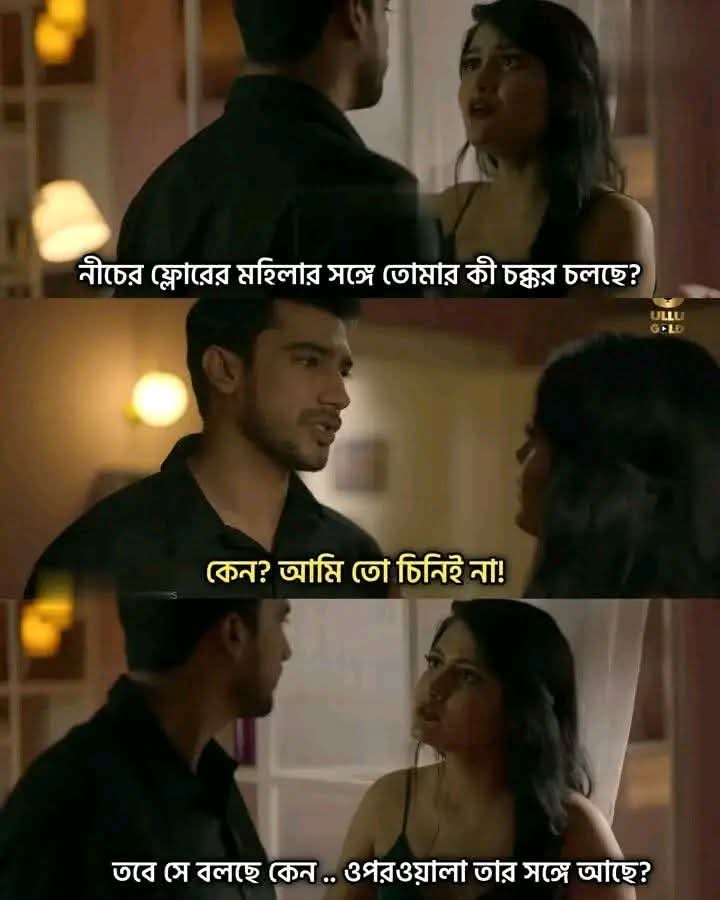
Text: নীচের ফ্লোরের মহিলার সঙ্গে তোমার কী চক্কর চলছে?
কেন? আমি তো চিনিই না!
তবে সে বলছে কেন.. ওপরওয়ালা তার সঙ্গে আছে?
Label: Non Hate